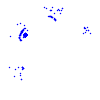
Particle: electron